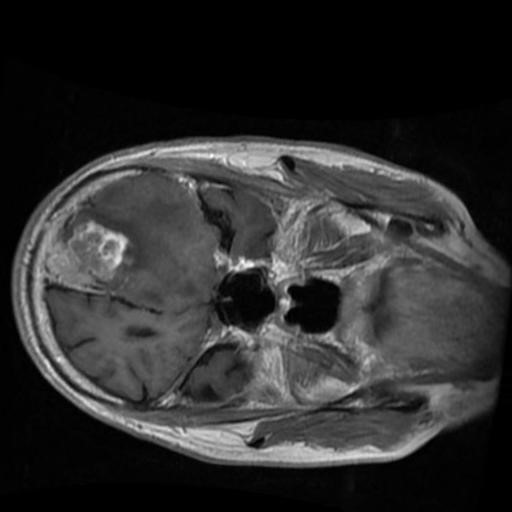
Label: brain_menin